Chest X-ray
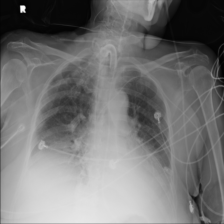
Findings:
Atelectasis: positive
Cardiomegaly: positive
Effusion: positive
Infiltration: positive
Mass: negative
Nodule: negative
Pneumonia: negative
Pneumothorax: negative
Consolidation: negative
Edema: negative
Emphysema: negative
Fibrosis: negative
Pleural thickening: negative
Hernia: negative